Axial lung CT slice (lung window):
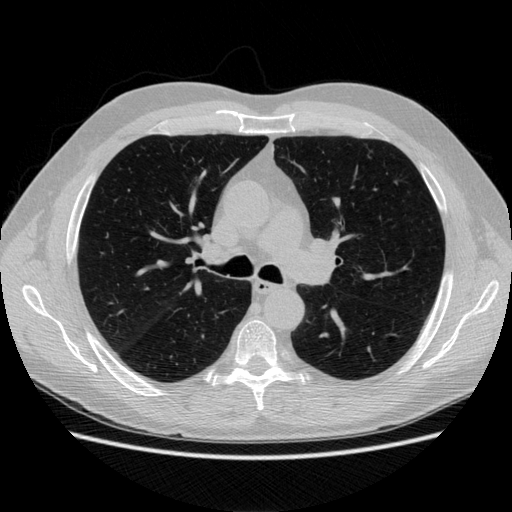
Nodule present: no